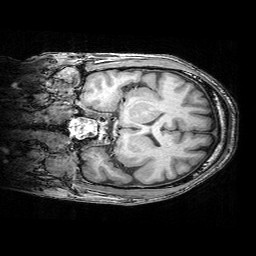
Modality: T1w
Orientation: coronal